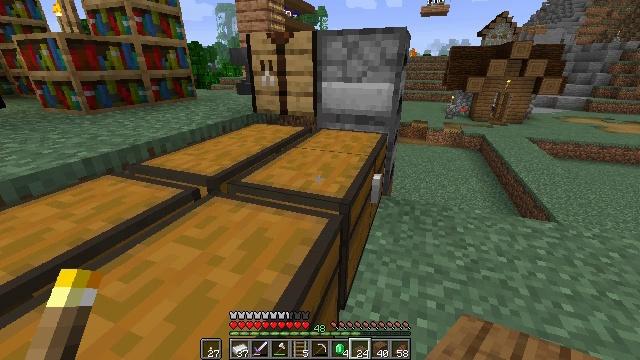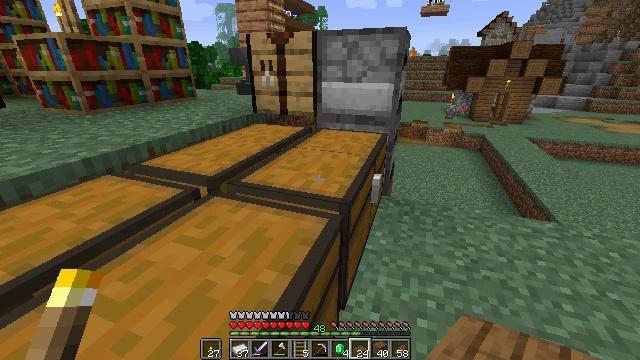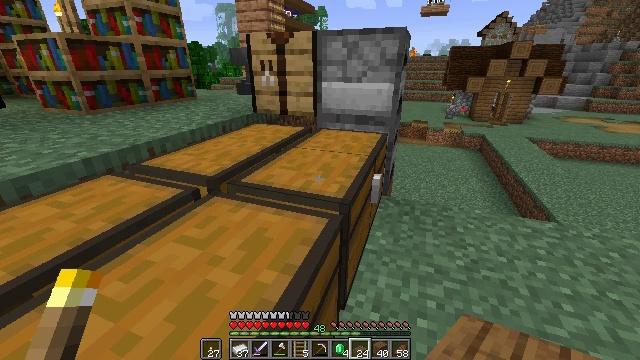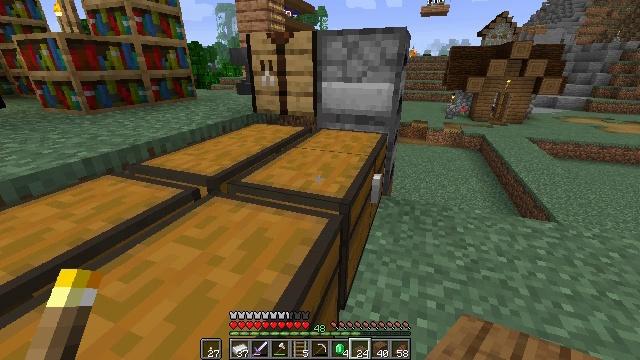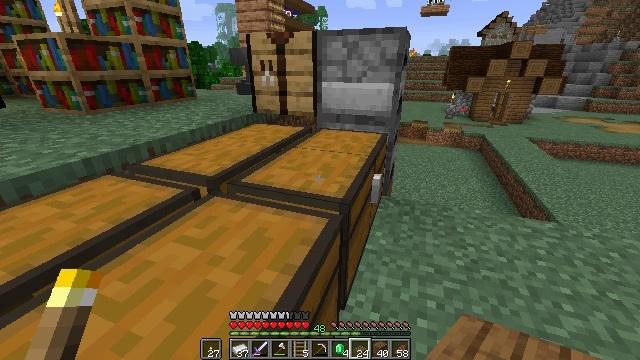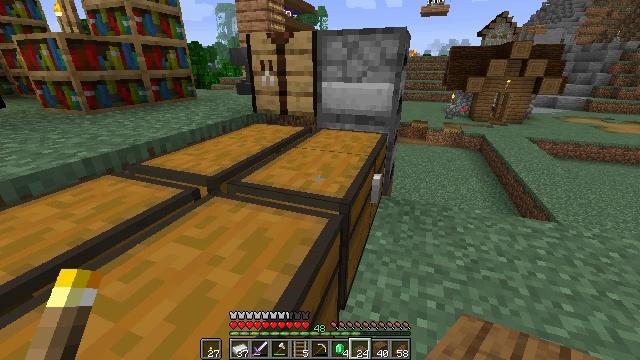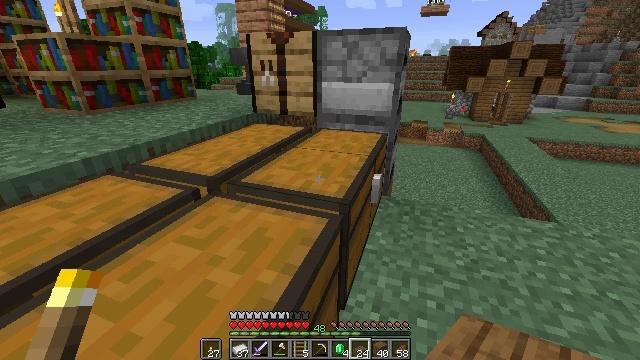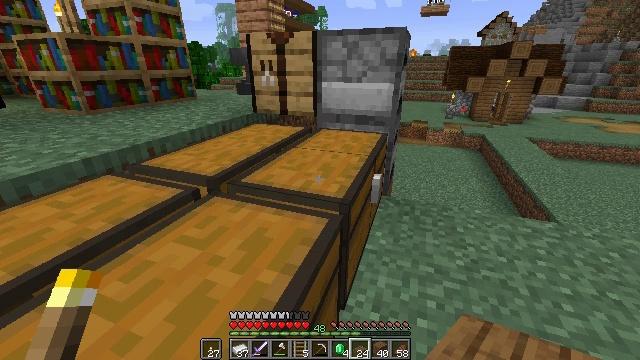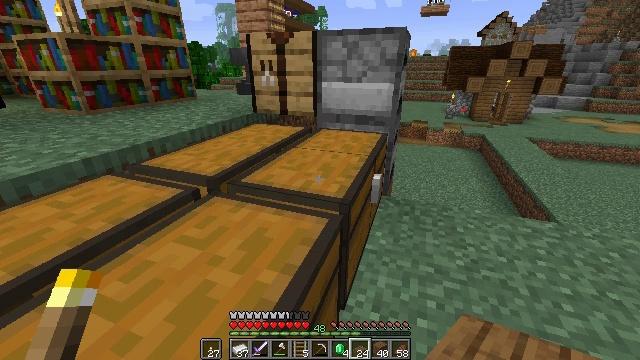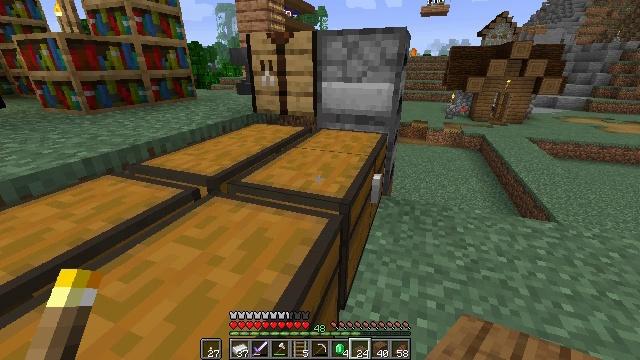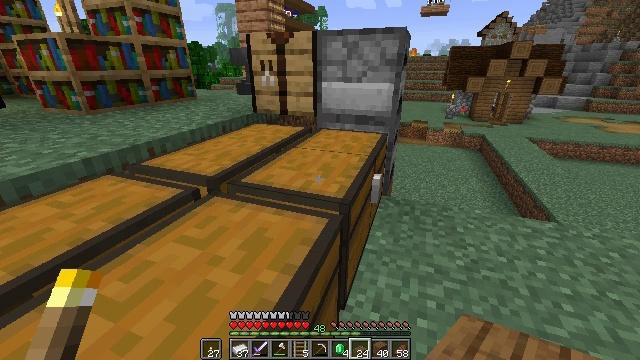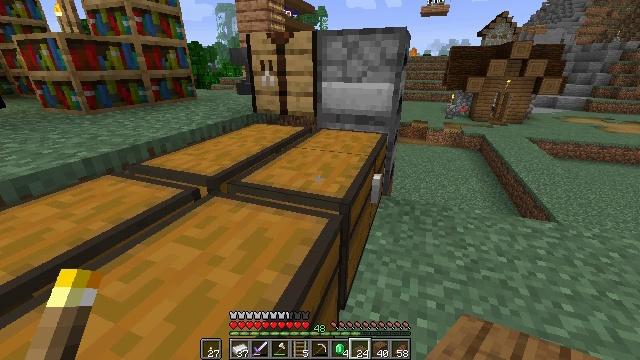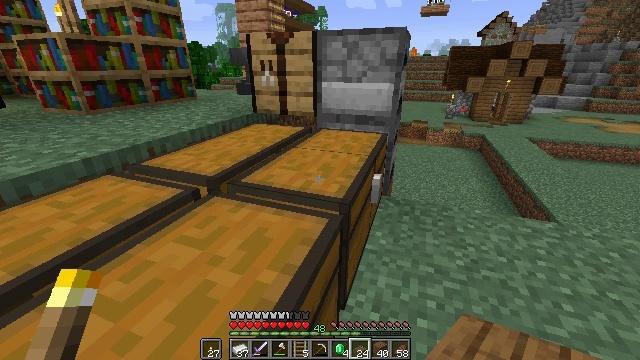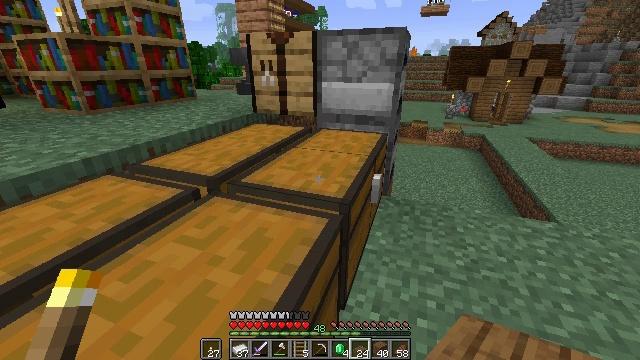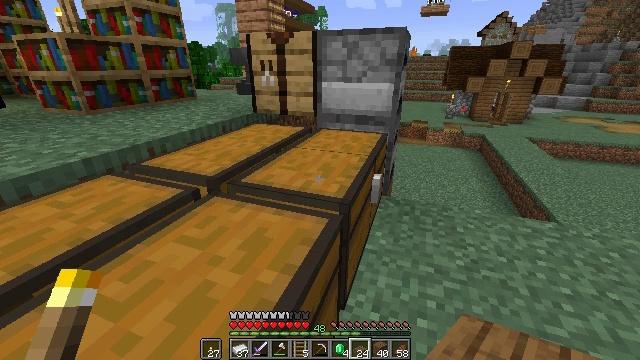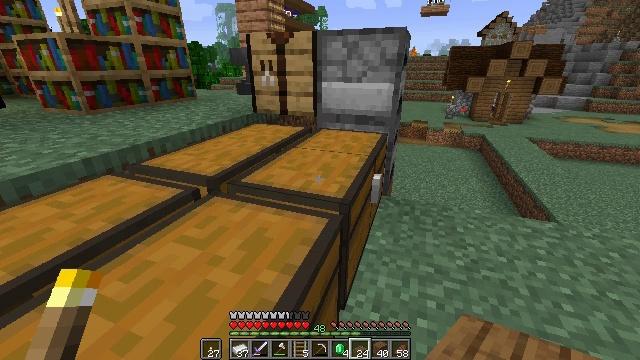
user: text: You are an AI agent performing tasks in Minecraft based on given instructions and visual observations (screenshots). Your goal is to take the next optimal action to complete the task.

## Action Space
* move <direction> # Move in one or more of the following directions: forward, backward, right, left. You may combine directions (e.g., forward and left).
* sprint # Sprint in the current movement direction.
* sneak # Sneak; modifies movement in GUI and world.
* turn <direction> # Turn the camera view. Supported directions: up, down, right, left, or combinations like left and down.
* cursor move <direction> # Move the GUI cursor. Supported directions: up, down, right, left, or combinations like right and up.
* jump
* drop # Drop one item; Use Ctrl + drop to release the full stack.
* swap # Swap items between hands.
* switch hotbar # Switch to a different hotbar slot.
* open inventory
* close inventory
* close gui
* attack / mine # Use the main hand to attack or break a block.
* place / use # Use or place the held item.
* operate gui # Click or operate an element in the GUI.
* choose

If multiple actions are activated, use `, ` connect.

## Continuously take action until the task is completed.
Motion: motion action
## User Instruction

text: Drop a spruce slab.
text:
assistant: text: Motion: no_op
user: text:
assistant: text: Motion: no_op
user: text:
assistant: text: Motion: no_op
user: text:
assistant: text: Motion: no_op
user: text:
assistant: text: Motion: no_op
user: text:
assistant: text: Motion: no_op
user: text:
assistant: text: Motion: no_op
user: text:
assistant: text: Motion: no_op
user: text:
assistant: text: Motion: no_op
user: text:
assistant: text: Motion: no_op
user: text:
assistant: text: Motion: no_op
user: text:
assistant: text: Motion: no_op
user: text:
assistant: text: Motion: no_op
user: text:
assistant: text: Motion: no_op
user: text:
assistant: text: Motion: no_op
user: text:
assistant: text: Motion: no_op
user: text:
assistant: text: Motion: no_op
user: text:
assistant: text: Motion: no_op
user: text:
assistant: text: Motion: no_op
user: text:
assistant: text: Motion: no_op
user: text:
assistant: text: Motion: no_op
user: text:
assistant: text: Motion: no_op
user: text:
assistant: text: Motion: no_op
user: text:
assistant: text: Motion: no_op
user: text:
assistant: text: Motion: no_op
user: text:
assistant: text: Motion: no_op
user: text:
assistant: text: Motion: no_op
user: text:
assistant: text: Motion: no_op
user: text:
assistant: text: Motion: no_op
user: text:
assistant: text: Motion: no_op